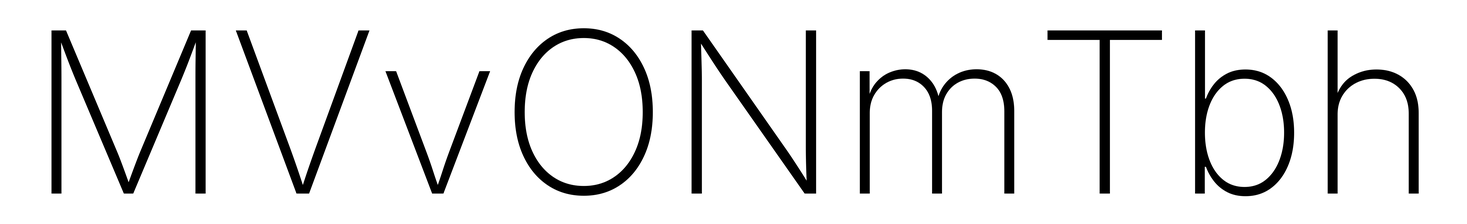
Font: Inter_ExtraLight